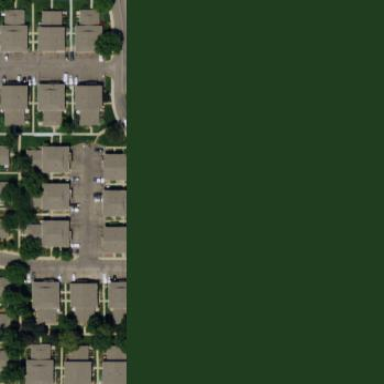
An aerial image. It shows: Residential area consisting of condominiums.